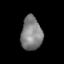
Tissue: lung
Cell type: Endothelial cells
Senescence score: 0.619
Nuclear area (px): 692
Mean DAPI intensity: 129.353